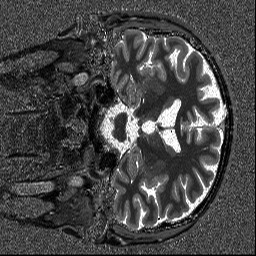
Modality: T1map
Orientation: coronal
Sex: male